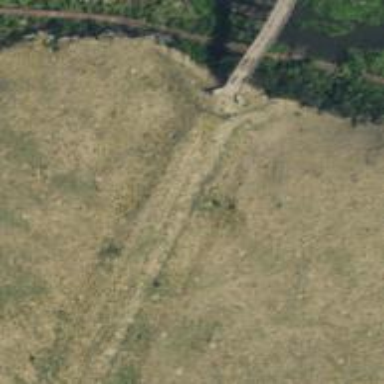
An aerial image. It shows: Abandoned railway.